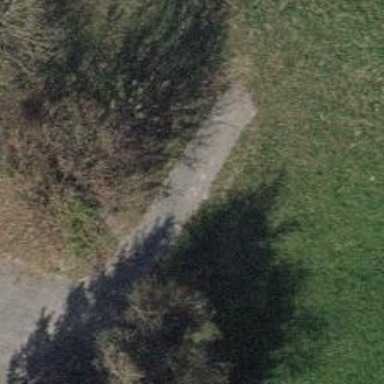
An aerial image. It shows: Road with steps.